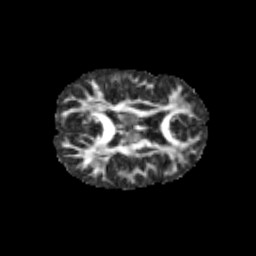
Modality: FA
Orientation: axial
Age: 12
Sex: female
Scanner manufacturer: siemens
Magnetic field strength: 3 T
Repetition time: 3.8 s
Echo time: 0.07 s